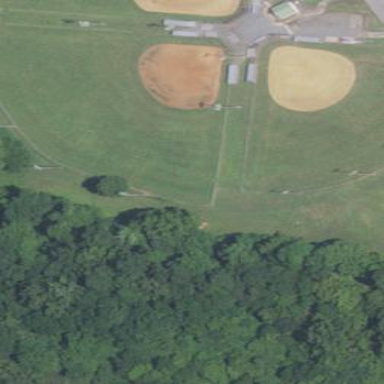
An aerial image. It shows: Baseball pitch for leisure and sports activities.